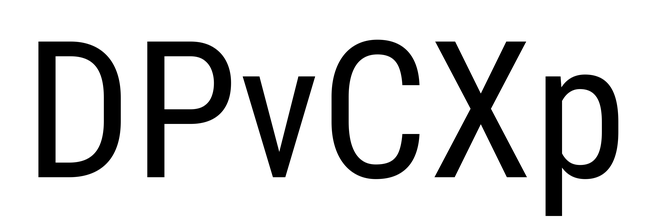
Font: Roboto_Condensed_Regular